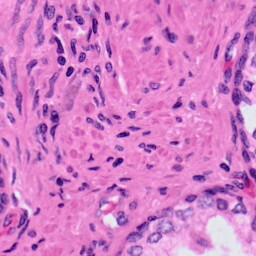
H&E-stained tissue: Prostate